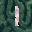
Label: 1